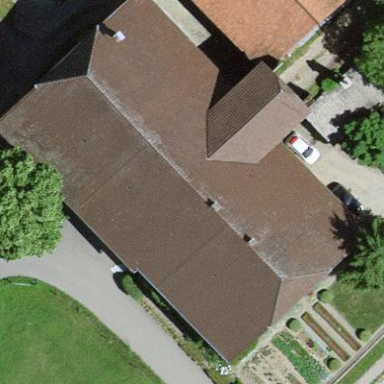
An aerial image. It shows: Farm building.